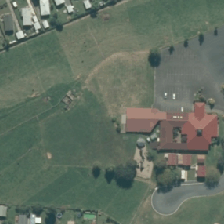
Land cover: urban_parkland